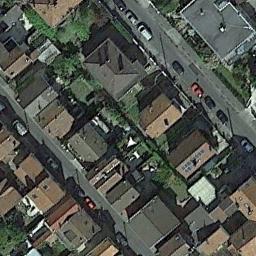
Label: residential